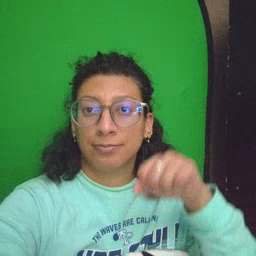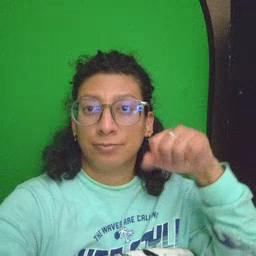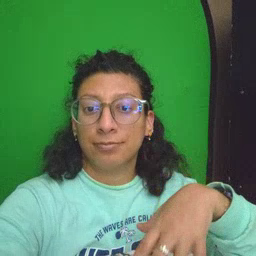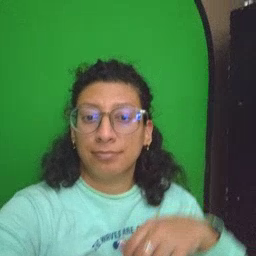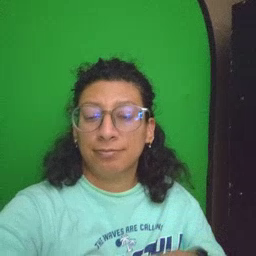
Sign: drop